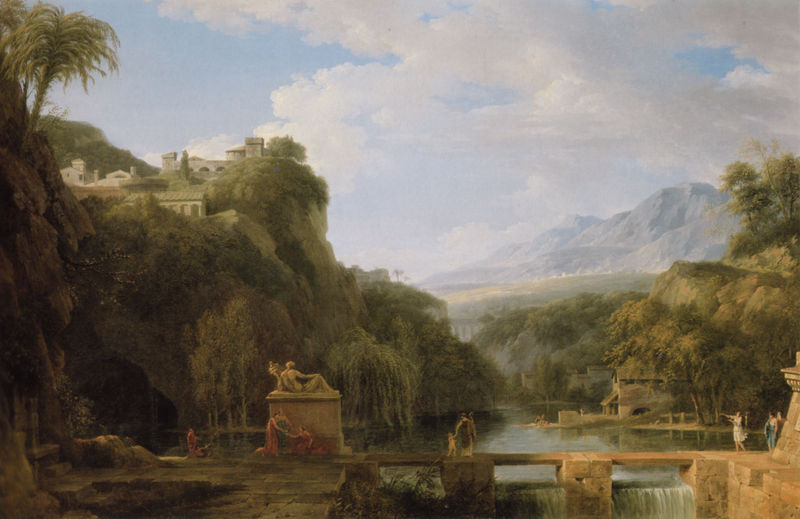
Titel: Landschaft im alten Griechenland
Künstler: Pierre Henri de Valenciennes
Standort: Detroit
Institution: The Detroit Institute of Arts
Schlagwörter: baum, berg, blau, felsen, gemälde, himmel, mann, wasser, weiß, wolken, baden, bäume, fluss, frauen, grün, landschaft, menschen, see, stadt, ufer, frau, grau, hintergrund, kleid, kleider, licht, männer, pfeiler, anlage, ausblick, gebäude, gras, haus, hund, park, parkanlage, schloss, weg, wolke, architektur, sockel, stein, steine, spiegel, öl, horizont, häuser, hügel, natur, spiegelung, weide, brücke, hütte, sonne, figur, kind, personen, pflanzen, höhle, höle, tal, wald, wasserfall, zart, anhöhe, boot, handel, garten, skulptur, statue, sommer, italien, naturalismus, süden, fischer, abhang, berge, fels, gebirge, gipfel, hang, idylle, besucher, damm, figuren, romantik, wehr, staffage, steg, treppe, ruderboot, palme, stufe, stufen, plastik, liegend, ruine, antike, burg, weiden, kloster, steinbrücke, diesig, kanu, alpen, ideal, idyll, denkmal, festung, flussgestade, ruinen, besuch, statuen, götter, toga, zentaur, grotte, poussin, palmen, tempel, aquädukt, arkadien, postament, fließen, heroisch, mythen, gebierge, staffagefiguren, trauerweide, monument, ägypten, schinkel, togen, schleuse, äume, ideale landschaft, staustufe, bäme, mythisch, balancieren, neptun, sperre, stausee, staudamm, giechenland, brg, aufgestaut, hiff, mhytisch, mongroven, stauwehr, #wasser, wasserufer